Question: I have set a string (which is in fact a string) as the sectionNameKeyPath. It's sorts fine, but for example 16 september 2011, is in an earlier section than 2 september 2011. What is the best way to work around this problem

My workaround is instead of a string, make an int from it (e.g. 20110909 for 2011-09-09) and then later in titleForHeader method turn it in a string again
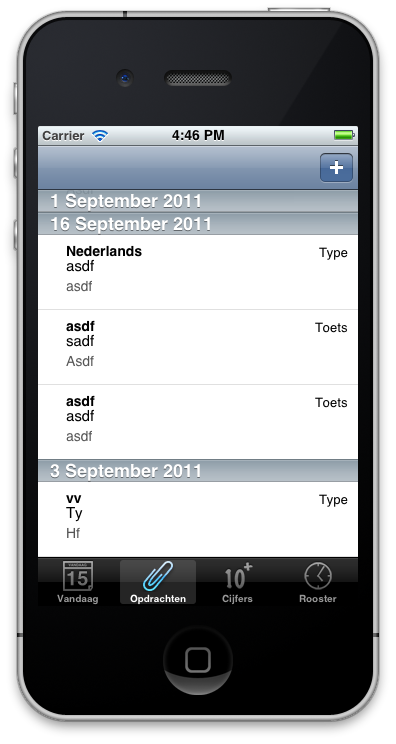
Answer: This is because as in any other language, this is sorted as an String and the first character 3 is bigger than 1. You will have to implement your own comparator if you want them to sort any other way.